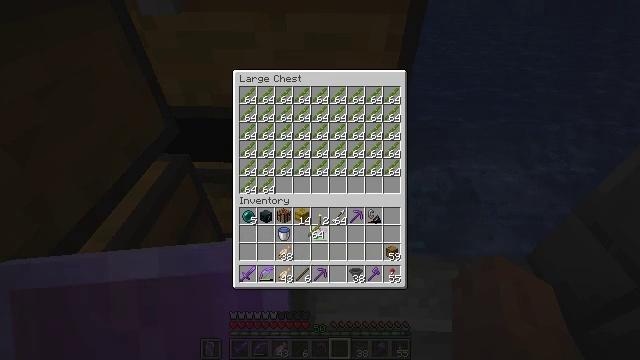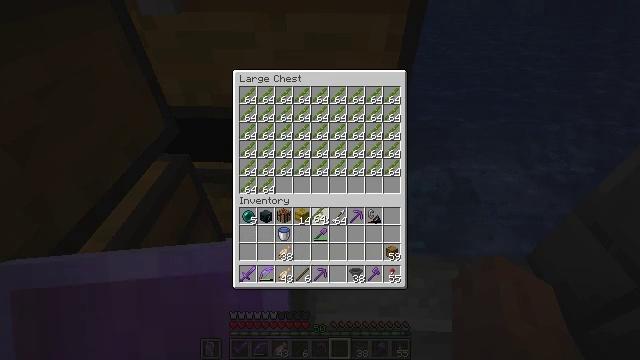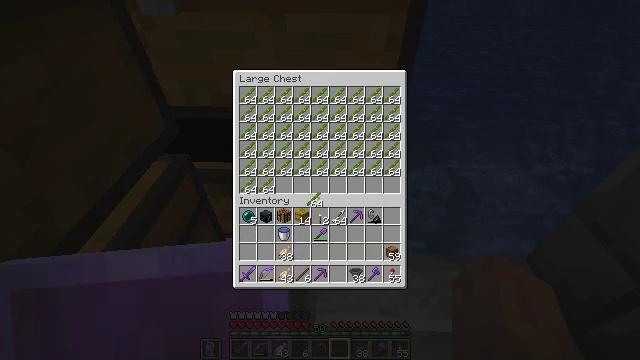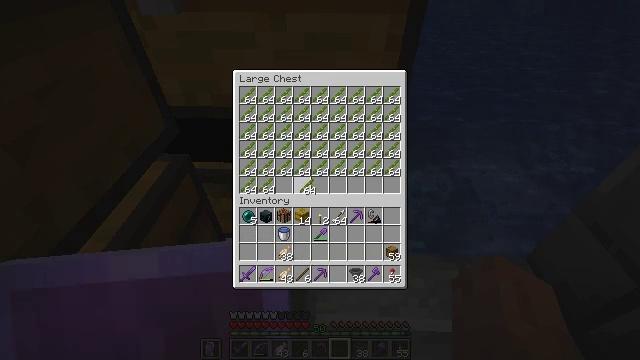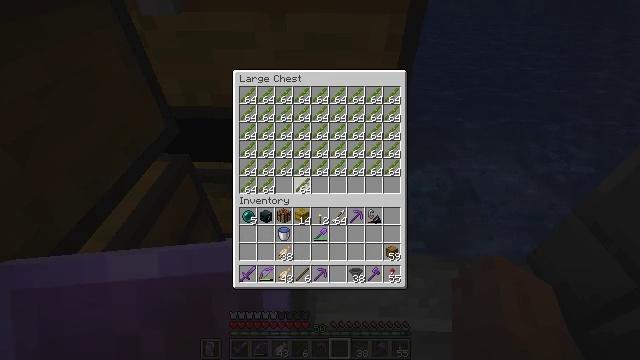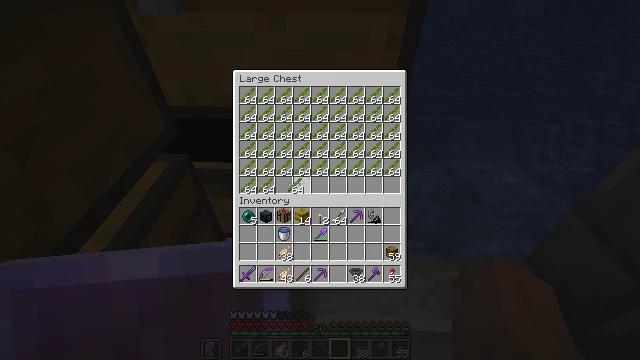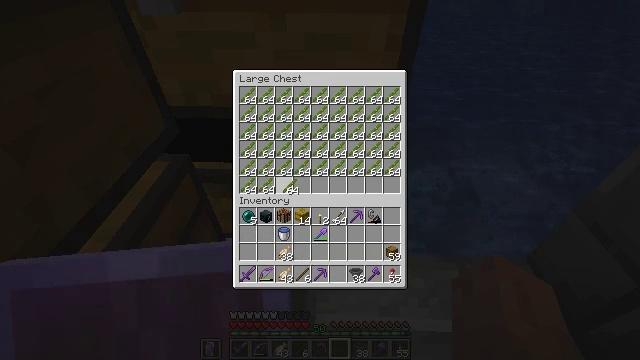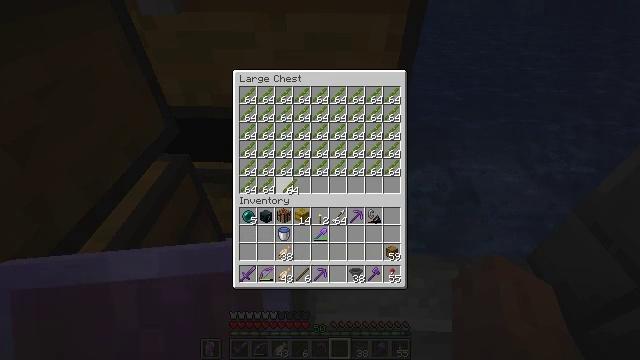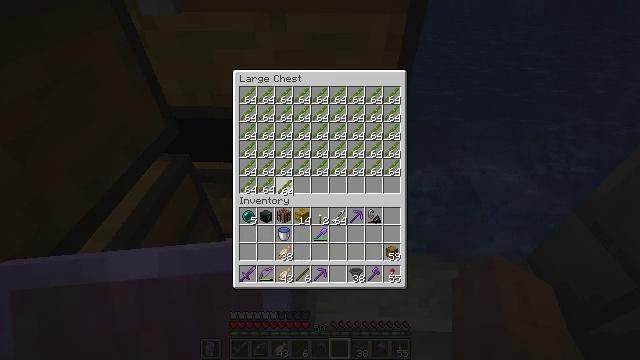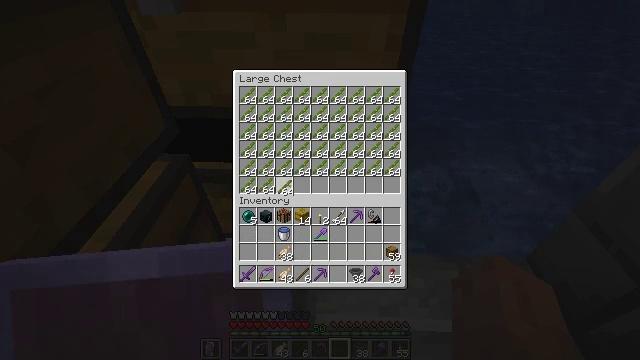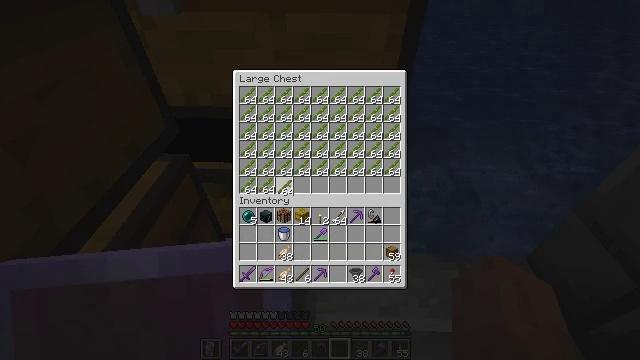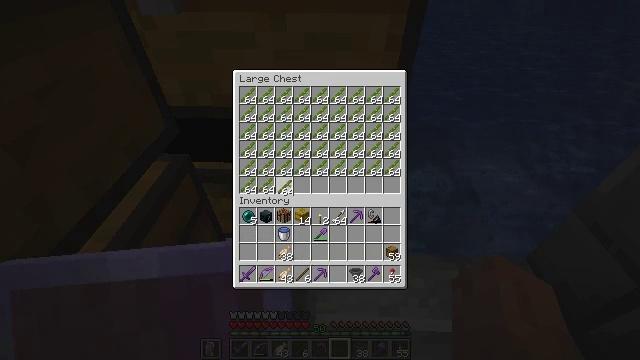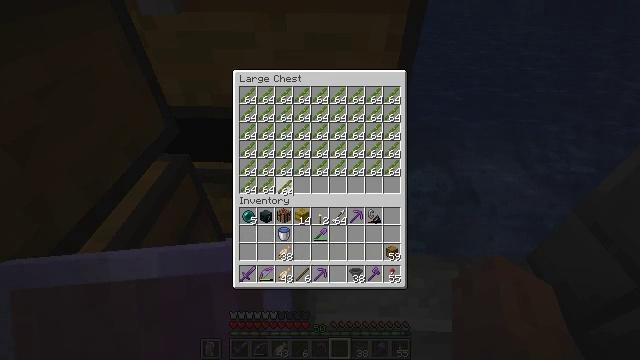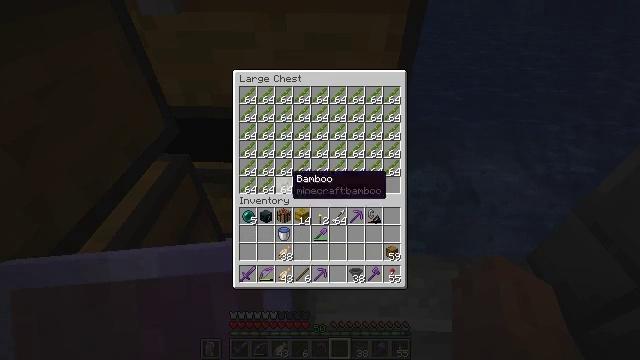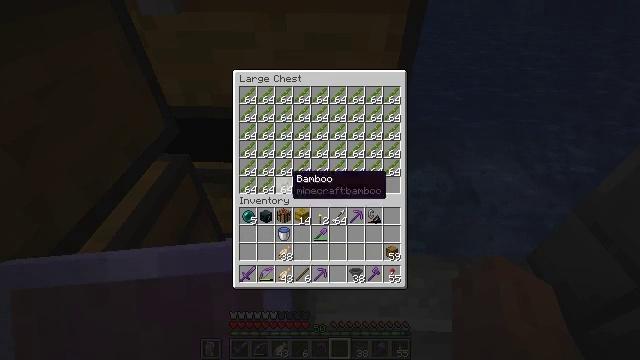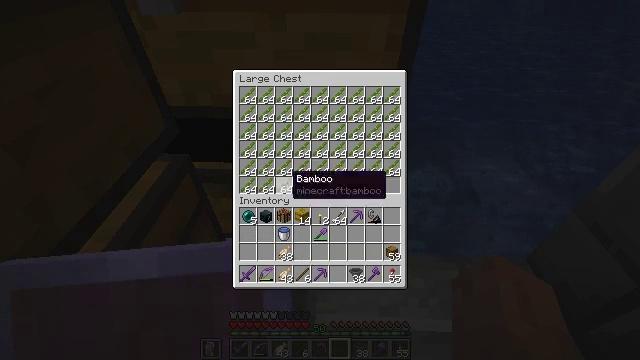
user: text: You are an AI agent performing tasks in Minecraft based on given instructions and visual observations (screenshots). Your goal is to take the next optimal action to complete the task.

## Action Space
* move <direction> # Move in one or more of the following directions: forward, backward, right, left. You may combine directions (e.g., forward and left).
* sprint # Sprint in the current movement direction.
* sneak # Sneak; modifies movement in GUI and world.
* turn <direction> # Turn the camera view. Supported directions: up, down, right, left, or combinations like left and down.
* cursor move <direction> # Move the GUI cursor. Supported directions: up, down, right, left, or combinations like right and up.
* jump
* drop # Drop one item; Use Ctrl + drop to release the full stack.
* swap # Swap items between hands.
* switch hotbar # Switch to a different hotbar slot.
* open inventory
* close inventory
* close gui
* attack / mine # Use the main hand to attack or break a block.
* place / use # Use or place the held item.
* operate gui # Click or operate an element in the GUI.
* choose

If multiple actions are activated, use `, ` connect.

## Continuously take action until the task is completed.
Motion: motion action
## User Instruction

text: Gather the chest from its place.
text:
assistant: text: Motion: sneak, turn up
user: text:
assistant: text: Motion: turn up
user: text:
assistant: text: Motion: turn left and up
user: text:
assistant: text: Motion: no_op
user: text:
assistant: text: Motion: turn left
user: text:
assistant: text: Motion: no_op
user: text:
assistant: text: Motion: no_op
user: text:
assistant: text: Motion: no_op
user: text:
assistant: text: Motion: no_op
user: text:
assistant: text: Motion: no_op
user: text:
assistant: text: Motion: attack / mine
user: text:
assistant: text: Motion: attack / mine
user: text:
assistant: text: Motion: no_op
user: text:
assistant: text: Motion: no_op
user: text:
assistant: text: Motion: no_op
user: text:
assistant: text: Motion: no_op
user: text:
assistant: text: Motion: no_op
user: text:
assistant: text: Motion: turn left
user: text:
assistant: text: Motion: turn left and down
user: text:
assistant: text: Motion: turn left and down
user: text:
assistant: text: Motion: turn left and down
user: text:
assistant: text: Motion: no_op
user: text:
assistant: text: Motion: no_op
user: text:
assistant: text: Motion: no_op
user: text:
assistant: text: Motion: no_op
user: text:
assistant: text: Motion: turn left and down
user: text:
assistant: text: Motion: turn left and down
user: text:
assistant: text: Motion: no_op
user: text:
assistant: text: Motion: turn left and down
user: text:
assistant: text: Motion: turn left and down